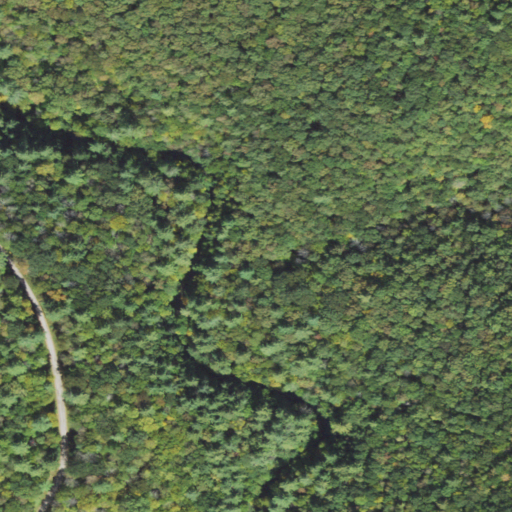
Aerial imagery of valley in Pennsylvania named Morrison Hollow containing deciduous forest, mixed forest, evergreen forest, and open development